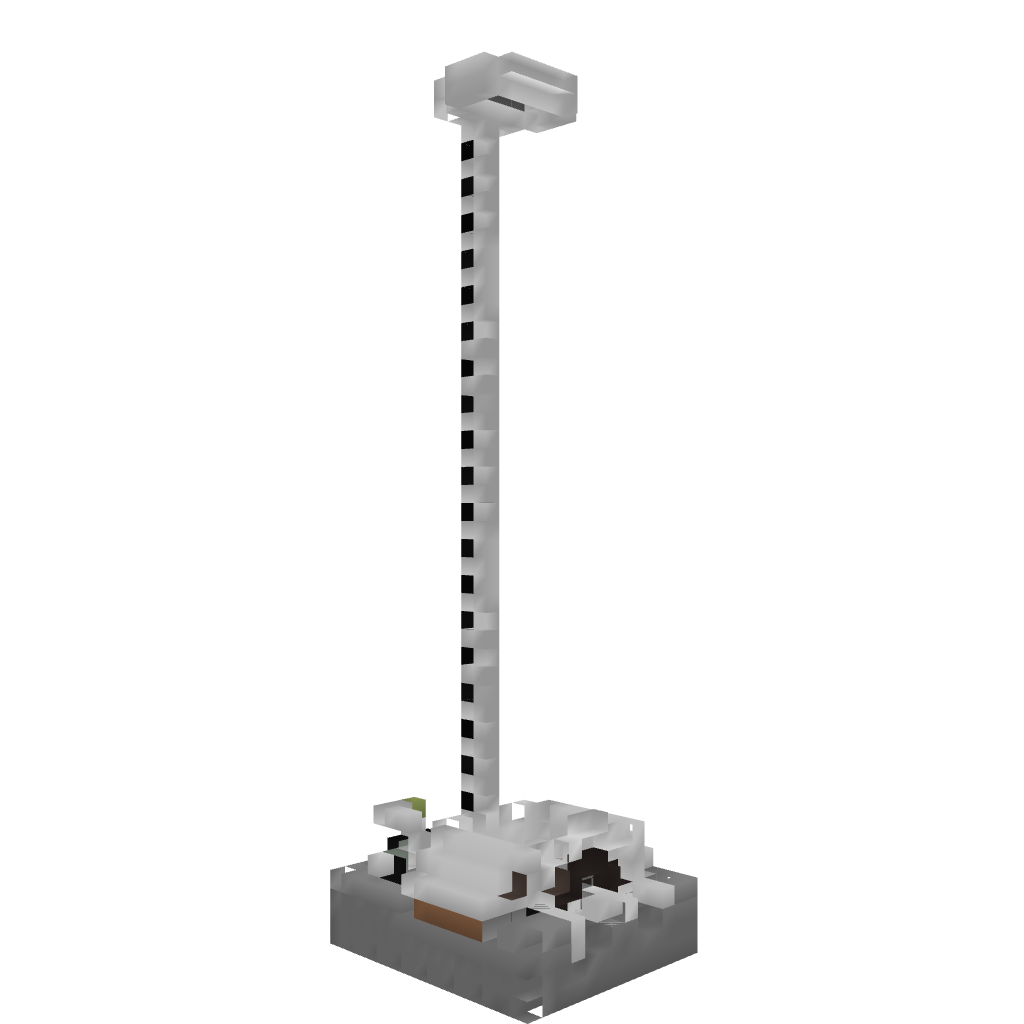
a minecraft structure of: Automatic farm